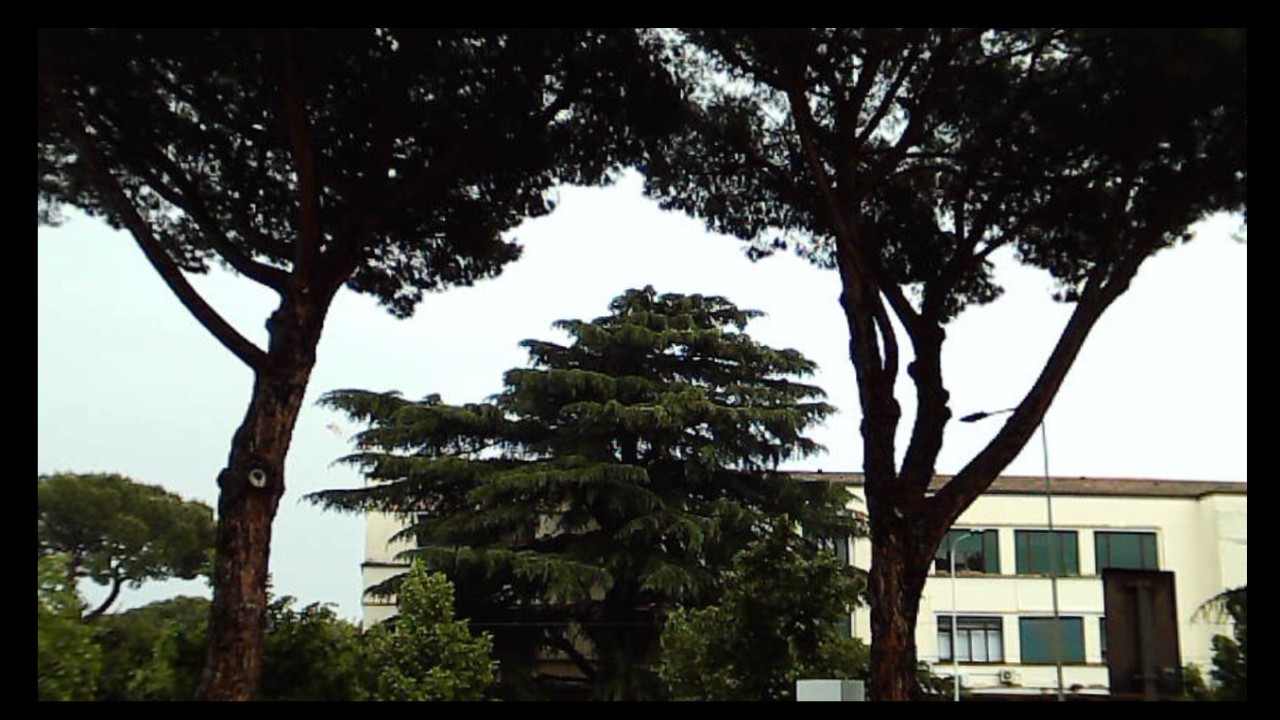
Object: DarwinFPV cineape20